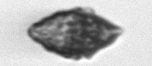
Label: Kryptoperidinium_triquetrum